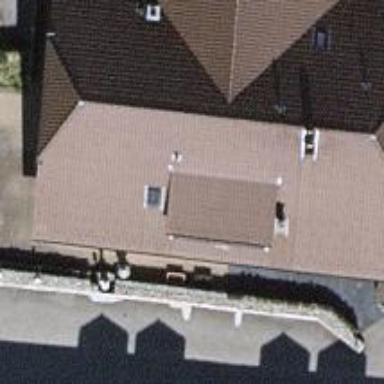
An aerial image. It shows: View of roof edge.